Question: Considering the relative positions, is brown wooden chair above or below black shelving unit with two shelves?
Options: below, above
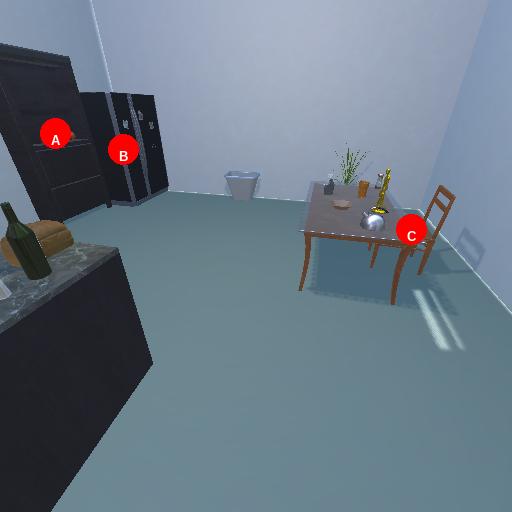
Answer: below